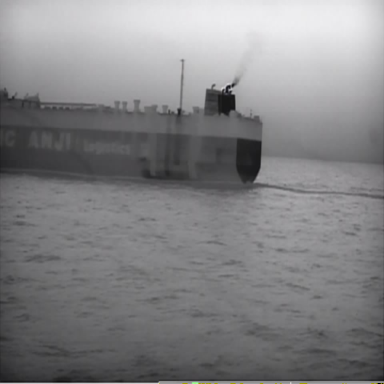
There is a fishing_boat in the infrared image.